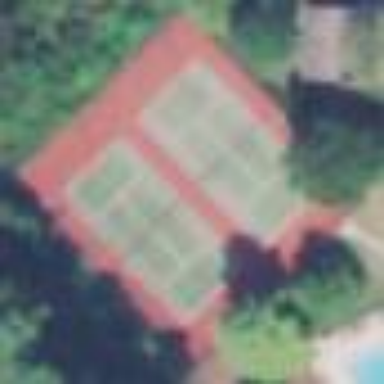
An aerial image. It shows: Tennis court on the leisure land pitch.